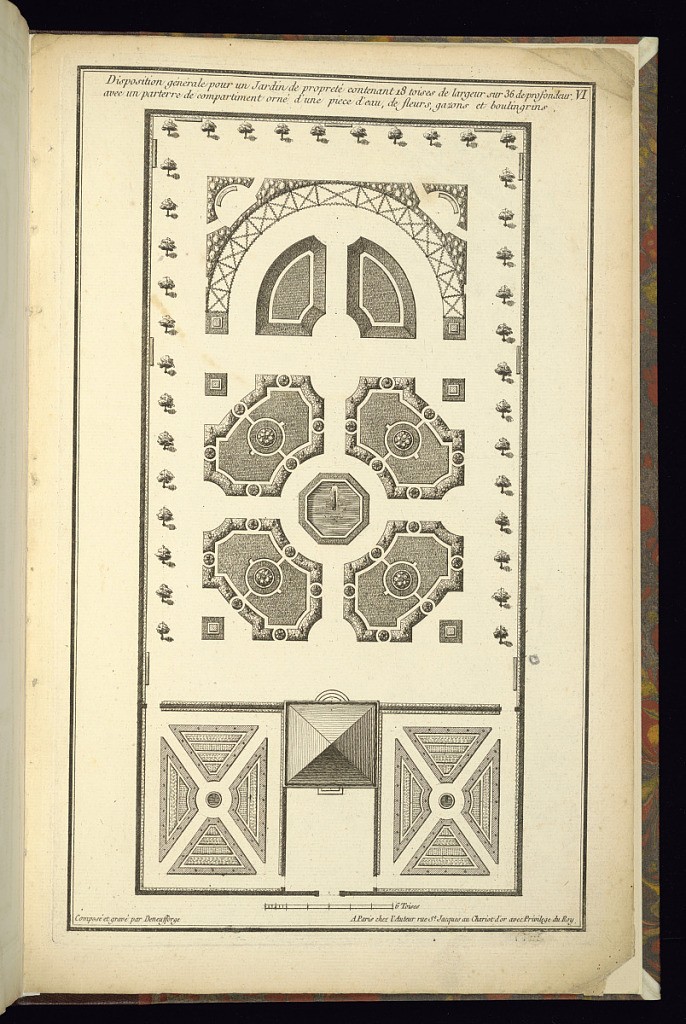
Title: Design for a Garden
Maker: Jean-François de Neufforge, Flemish, 1714–1791
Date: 1772
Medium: Engraving on paper
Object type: Print
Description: Design for a garden with a scale bar of 6 Toises at the bottom. The plate is signed and numbered.